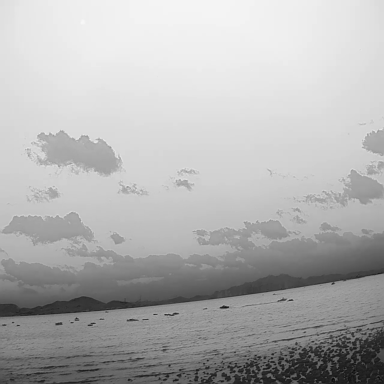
There are 12 objects shown in the infrared image, including a canoe, and 11 bulk_carriers.